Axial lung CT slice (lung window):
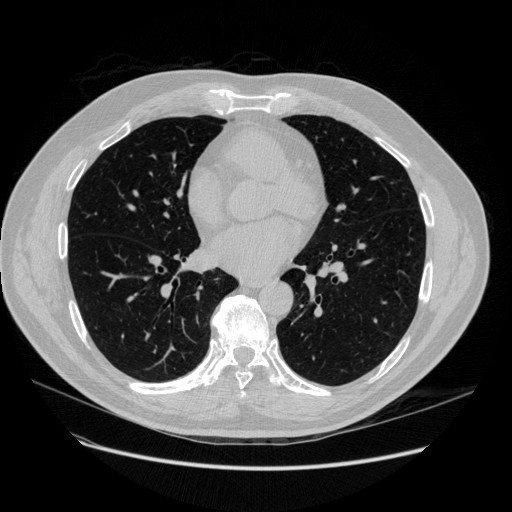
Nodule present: no